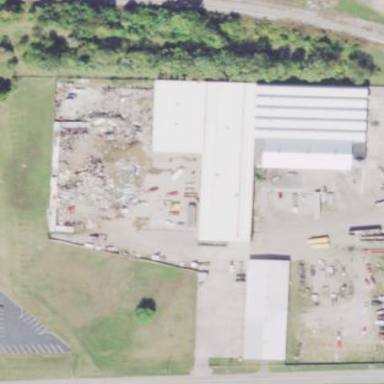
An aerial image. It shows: Recycling center for various types of waste.